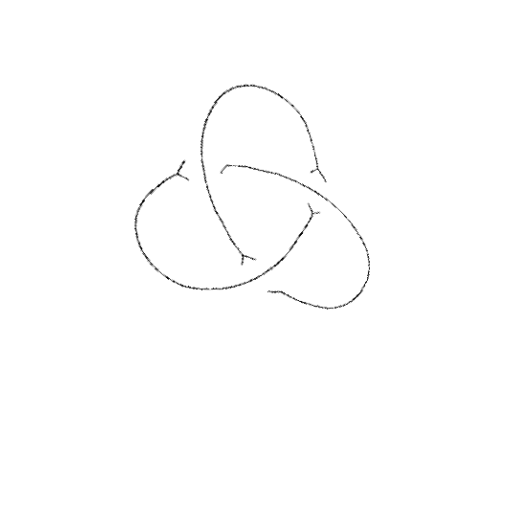
Crossing number: 3